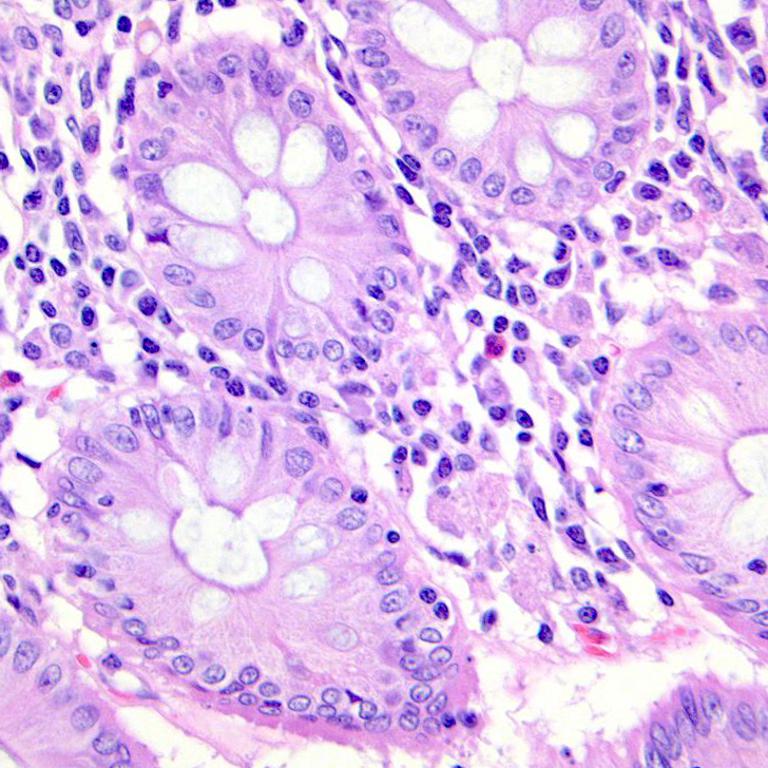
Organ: colon
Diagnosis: benign